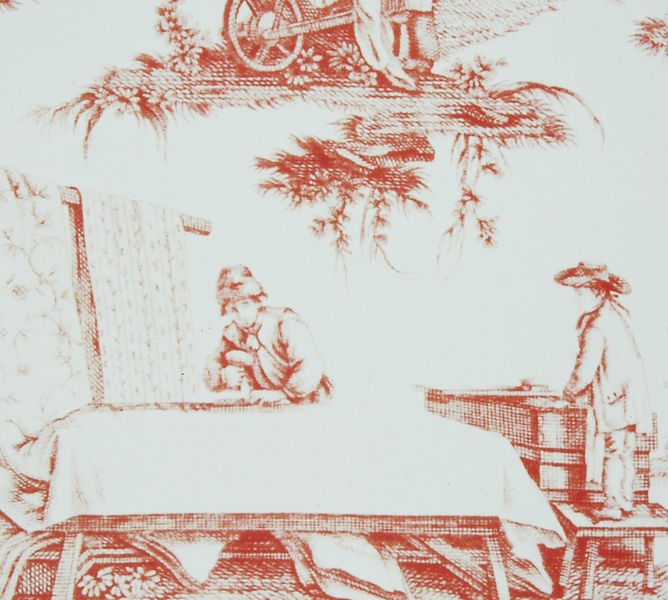
Titel: Stoffdruck in Jouy
Künstler: Jean-Baptiste Huet
Institution: Privatsammlung
Schlagwörter: mann, weiß, menschen, wäsche, äste, ausschnitt, blumen, braun, frau, frisur, haar, hell, hintergrund, holz, hut, hüte, kleid, licht, männer, profil, skizze, stuhl, tisch, zeichnung, dach, rot, tuch, ornament, teppich, jacke, leinen, rahmen, stehen, tischdecke, tischtuch, sonne, gewand, haare, stoff, tücher, decke, händler, kind, pflanze, pflanzen, gebeugt, locken, zart, arbeit, karren, kinder, ranken, studie, arbeiten, grafik, graphik, monochrom, picknick, laden, speichen, bank, hocker, schemel, arbeiter, figuren, karre, rad, wagen, wagenrad, tapete, detail, halstuch, homme, verzierung, atelier, tepich, bett, korb, teppiche, sticken, junge, verkauf, druck, lithographie, schwarz weiss, radierung, stich, kittel, dreispitz, entwurf, flora, stift, litografie, handwerk, handwerker, verschwommen, werkstatt, gut, hammer, aufgestützt, rouge, tapis, hot, stange, bottich, ähren, gewebe, textil, fleurs, pflug, bois, rötel, knüpfen, weben, fleur, presse, bahnen, weberei, webstuhl, waagen, werkstadtt, vorzeichnung, begutachten, stühlchen, bourgogne, toile, chariot, aufgelehnt, blaudruck, mangel, krob, menn, rötelzeichnung, stoffbahnen, lit, ouvriers, packen, hole, fruck, drucker, wageb, färberei, tissus, flechtarbeit, hockel, jouy, kaneb, lelligkeit, mangeln, rag, rötezeichnung, tuchbahnen, gehilfe, ouvrier, 1700, tuchmacher, scheml, tisser, tisserand, toile de jouy, scéne, tisserands, textile